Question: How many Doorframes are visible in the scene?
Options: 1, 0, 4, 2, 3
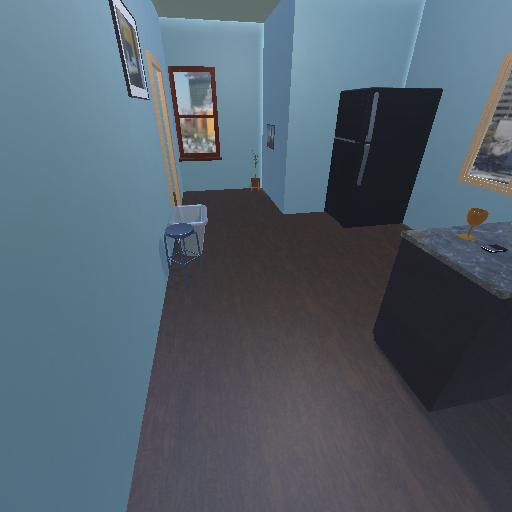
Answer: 1